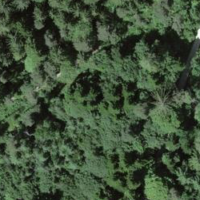
EUNIS habitat code: 44
Species observed at this site:
Polystichum aculeatum